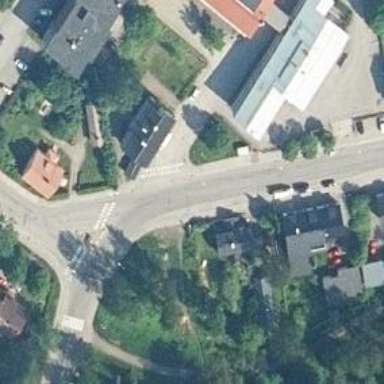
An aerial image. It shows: Road with "give way" sign.